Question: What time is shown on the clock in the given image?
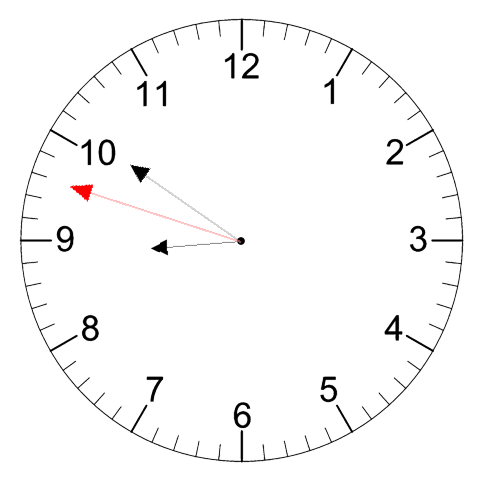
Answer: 08:50:48